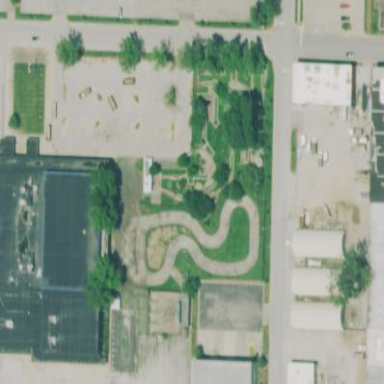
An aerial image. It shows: Miniature golf leisure land.